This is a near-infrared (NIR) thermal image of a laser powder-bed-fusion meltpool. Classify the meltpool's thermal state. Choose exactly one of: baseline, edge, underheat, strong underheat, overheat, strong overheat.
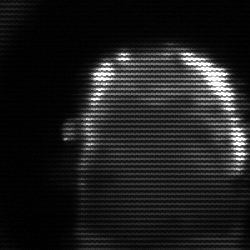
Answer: baseline